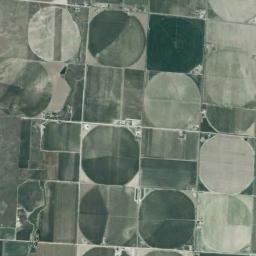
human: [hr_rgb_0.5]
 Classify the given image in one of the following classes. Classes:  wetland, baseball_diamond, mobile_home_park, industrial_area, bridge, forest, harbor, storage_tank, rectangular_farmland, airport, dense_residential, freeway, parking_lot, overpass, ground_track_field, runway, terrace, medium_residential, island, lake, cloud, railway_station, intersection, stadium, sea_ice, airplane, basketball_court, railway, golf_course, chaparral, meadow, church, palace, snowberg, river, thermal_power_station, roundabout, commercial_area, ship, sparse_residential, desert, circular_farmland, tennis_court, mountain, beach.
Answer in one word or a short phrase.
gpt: circular_farmland